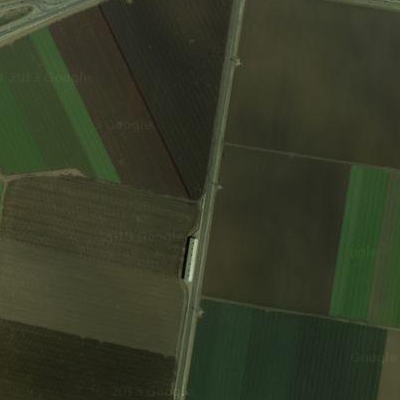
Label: bField